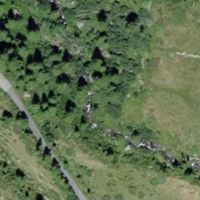
EUNIS habitat code: 26
Species observed at this site:
Rhododendron ferrugineum
Alnus alnobetula
Erebia melampus